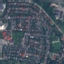
Label: Residential